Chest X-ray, PA view. Patient: 56 years old, sex F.
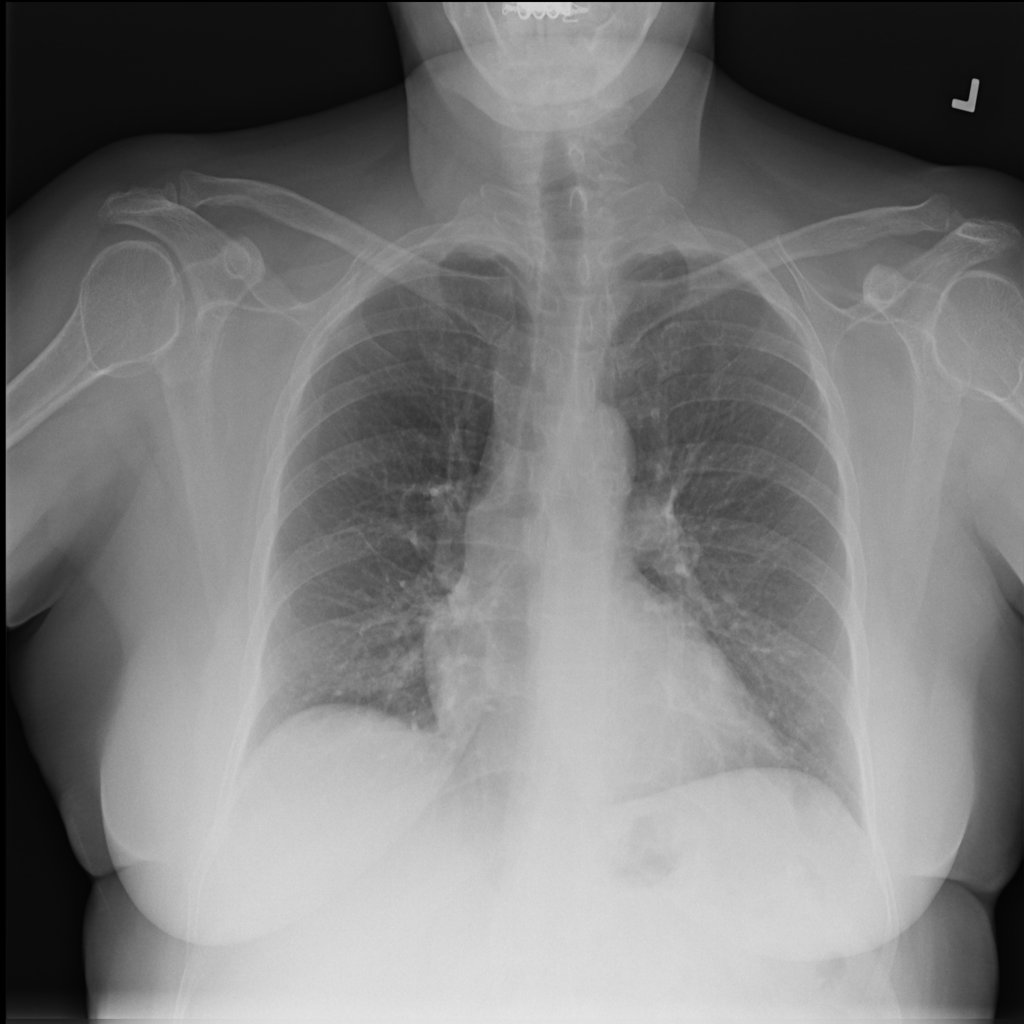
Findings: No Finding